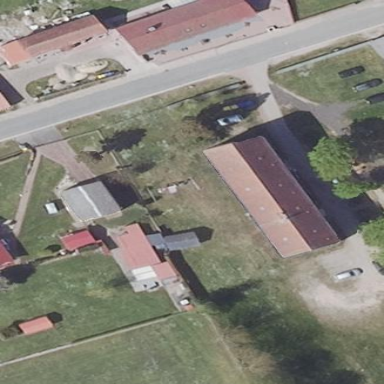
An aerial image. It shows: Gabled roofed house.